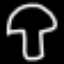
Label: mushroom